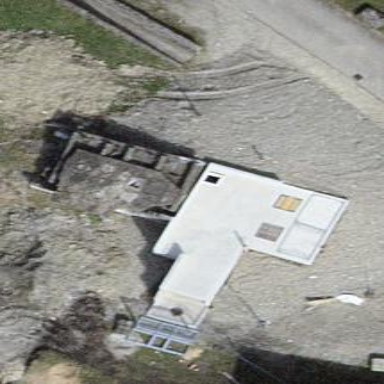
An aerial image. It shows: Ruins of building.